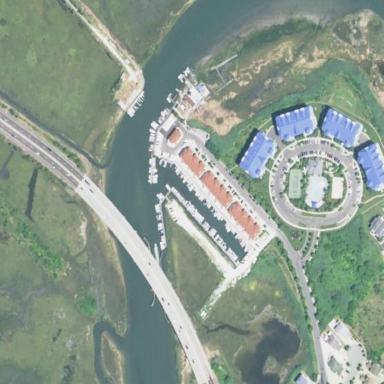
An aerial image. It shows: Marina on leisure land.